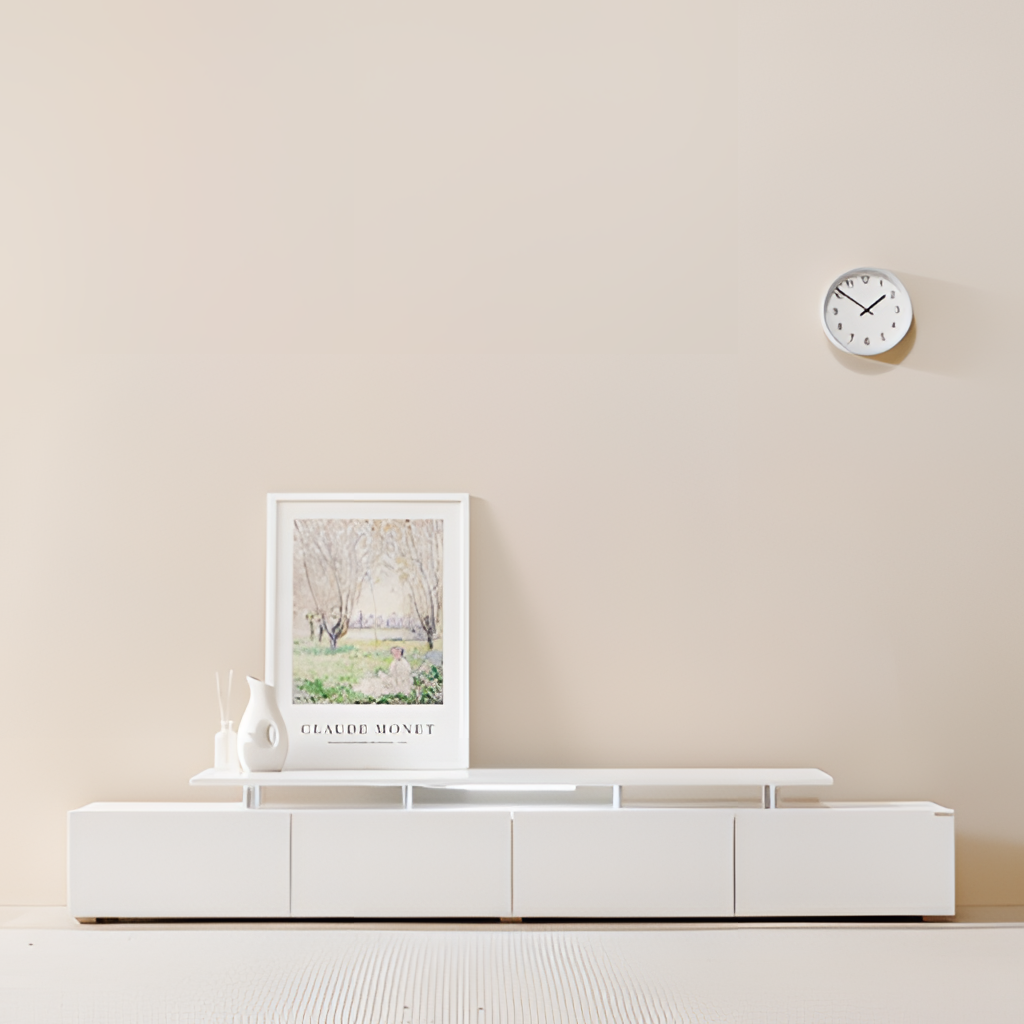
wood media console, living room, beige wood flooring, with plank pattern, minimalist, beige paint wallpaper, with solid pattern